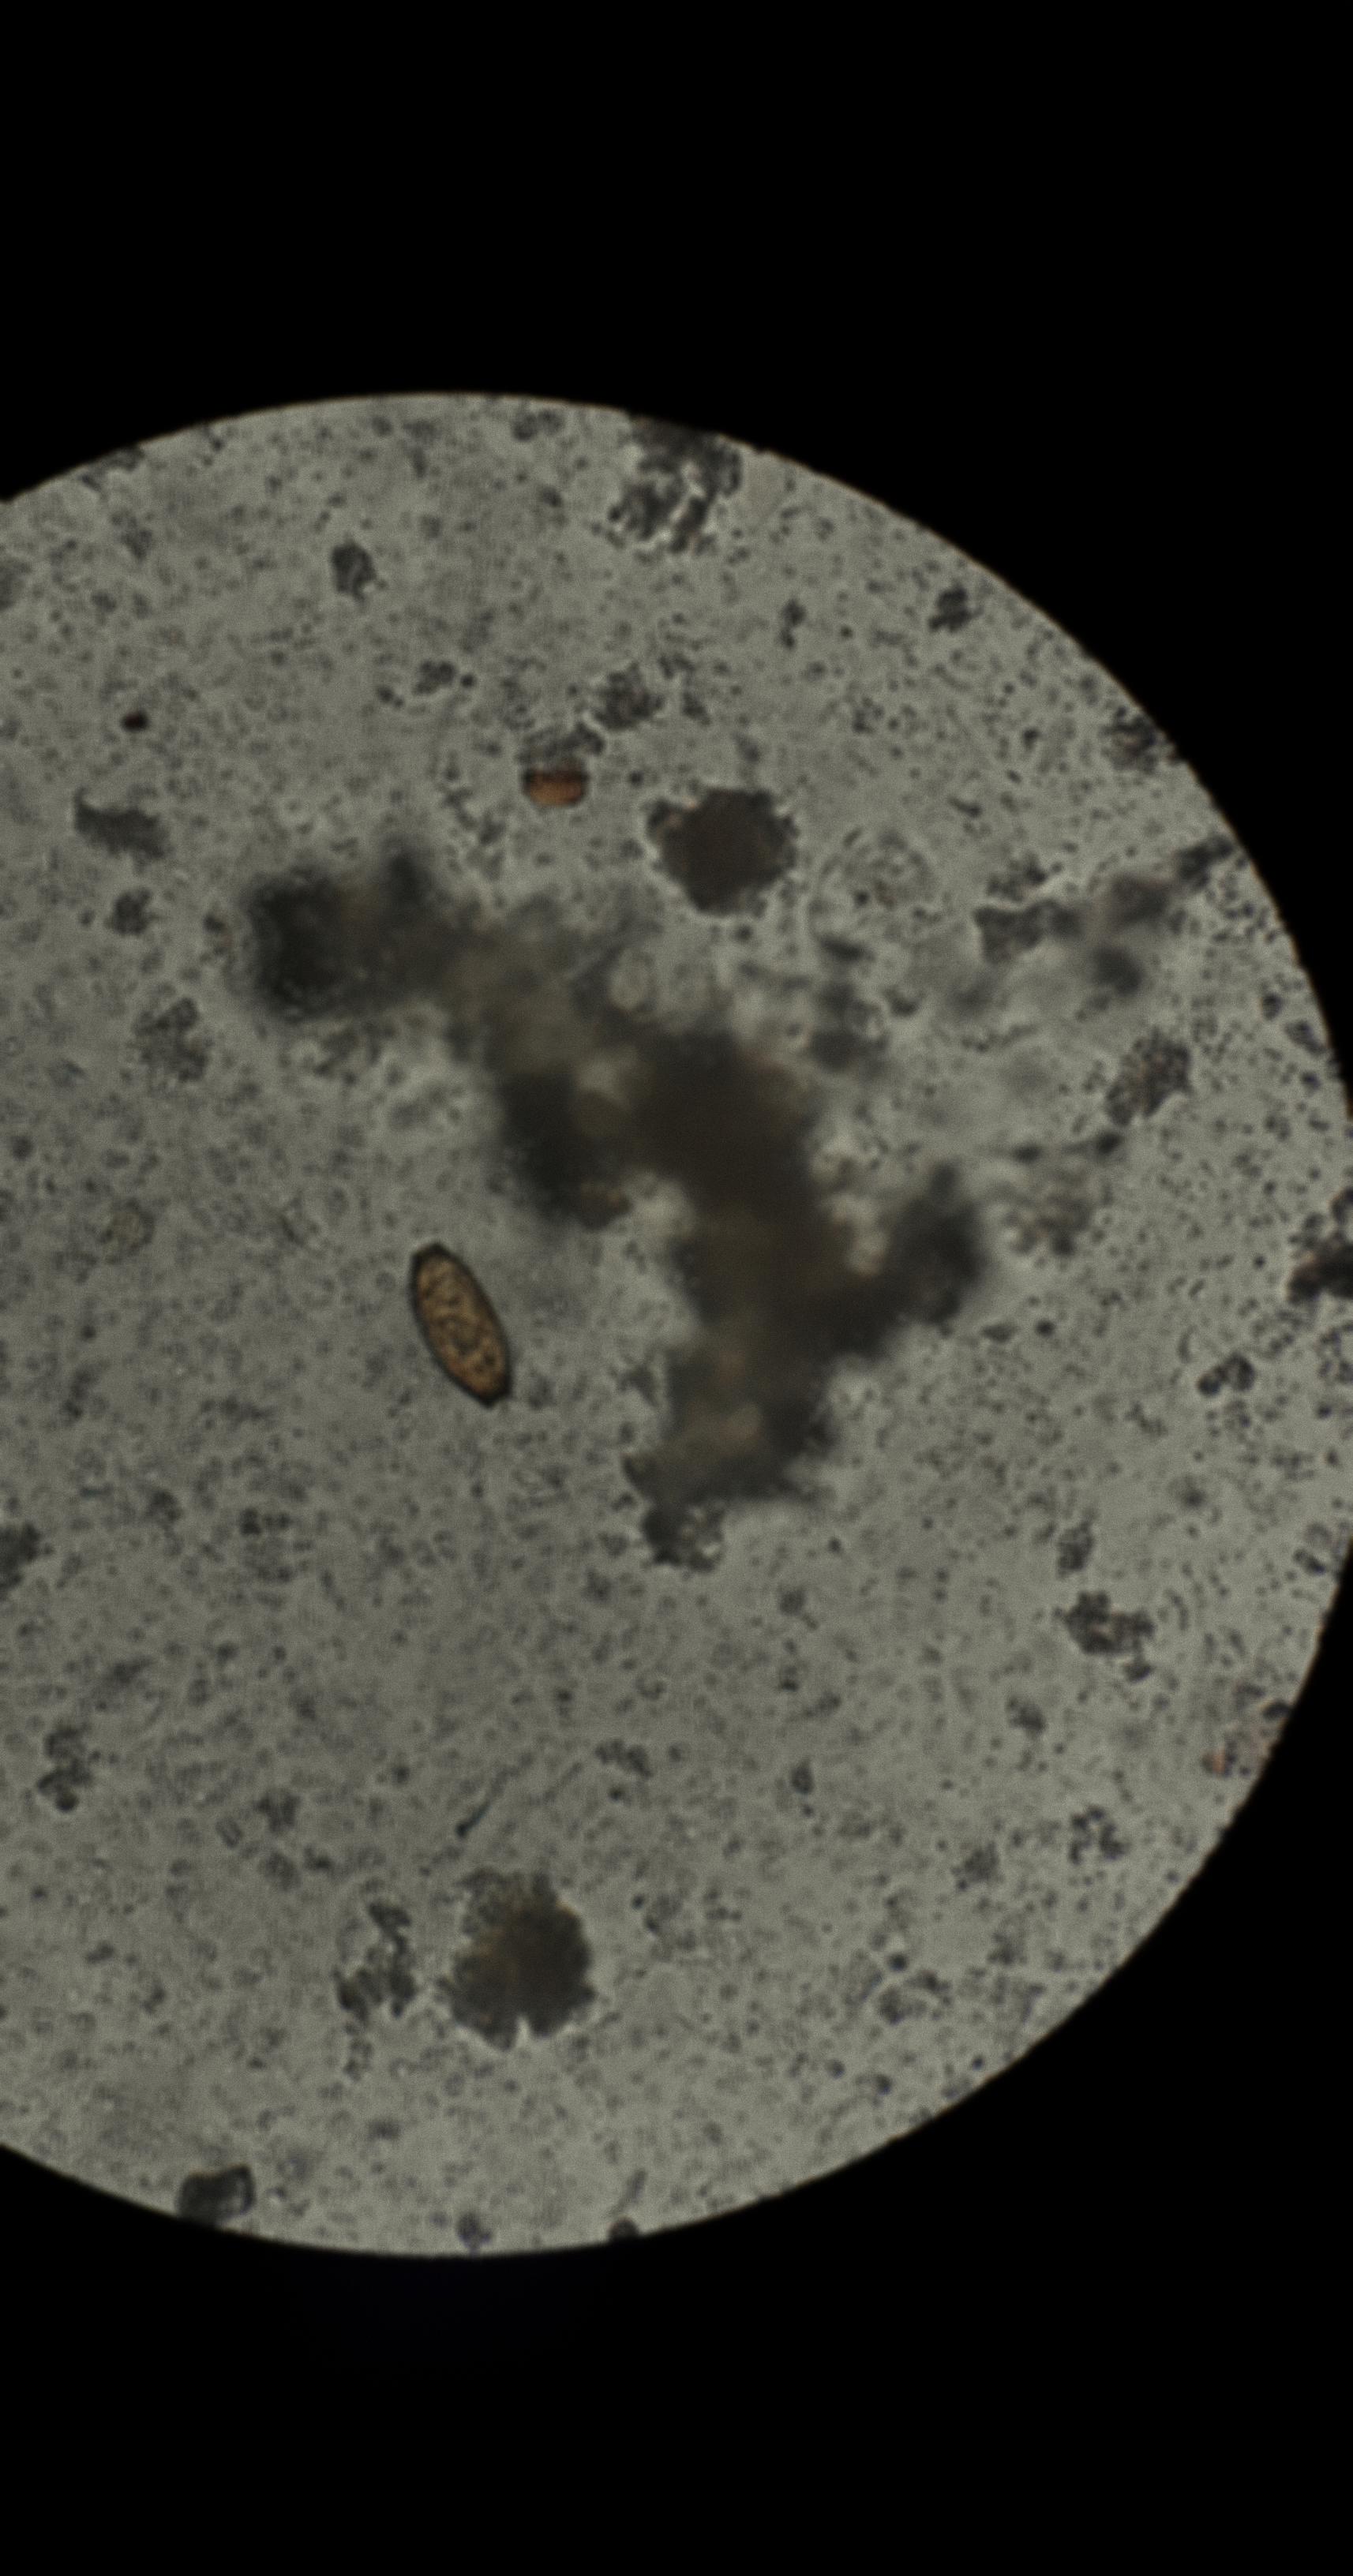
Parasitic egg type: Trichuris trichiura